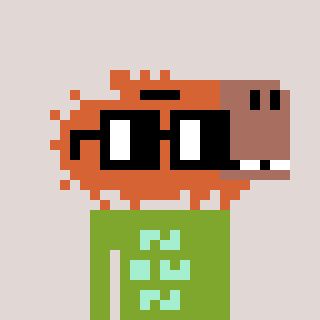
a pixel art character with square black glasses, a capybara-shaped head and a slimegreen-colored body on a warm background